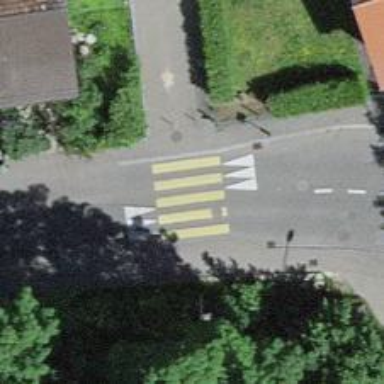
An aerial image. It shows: Zebra crossing on the road.